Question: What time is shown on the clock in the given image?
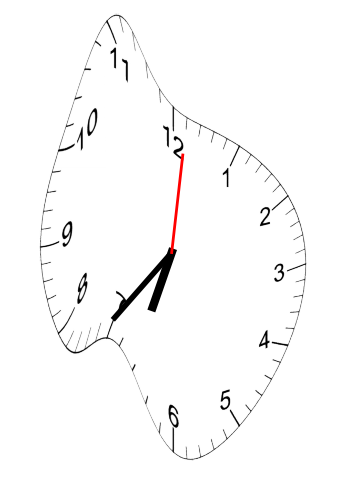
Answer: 06:36:01